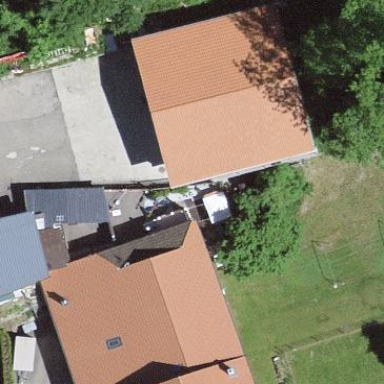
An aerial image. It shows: Garage building.